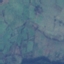
Land use / land cover class: Pasture